Platform: macOS
Application: Arc Browser
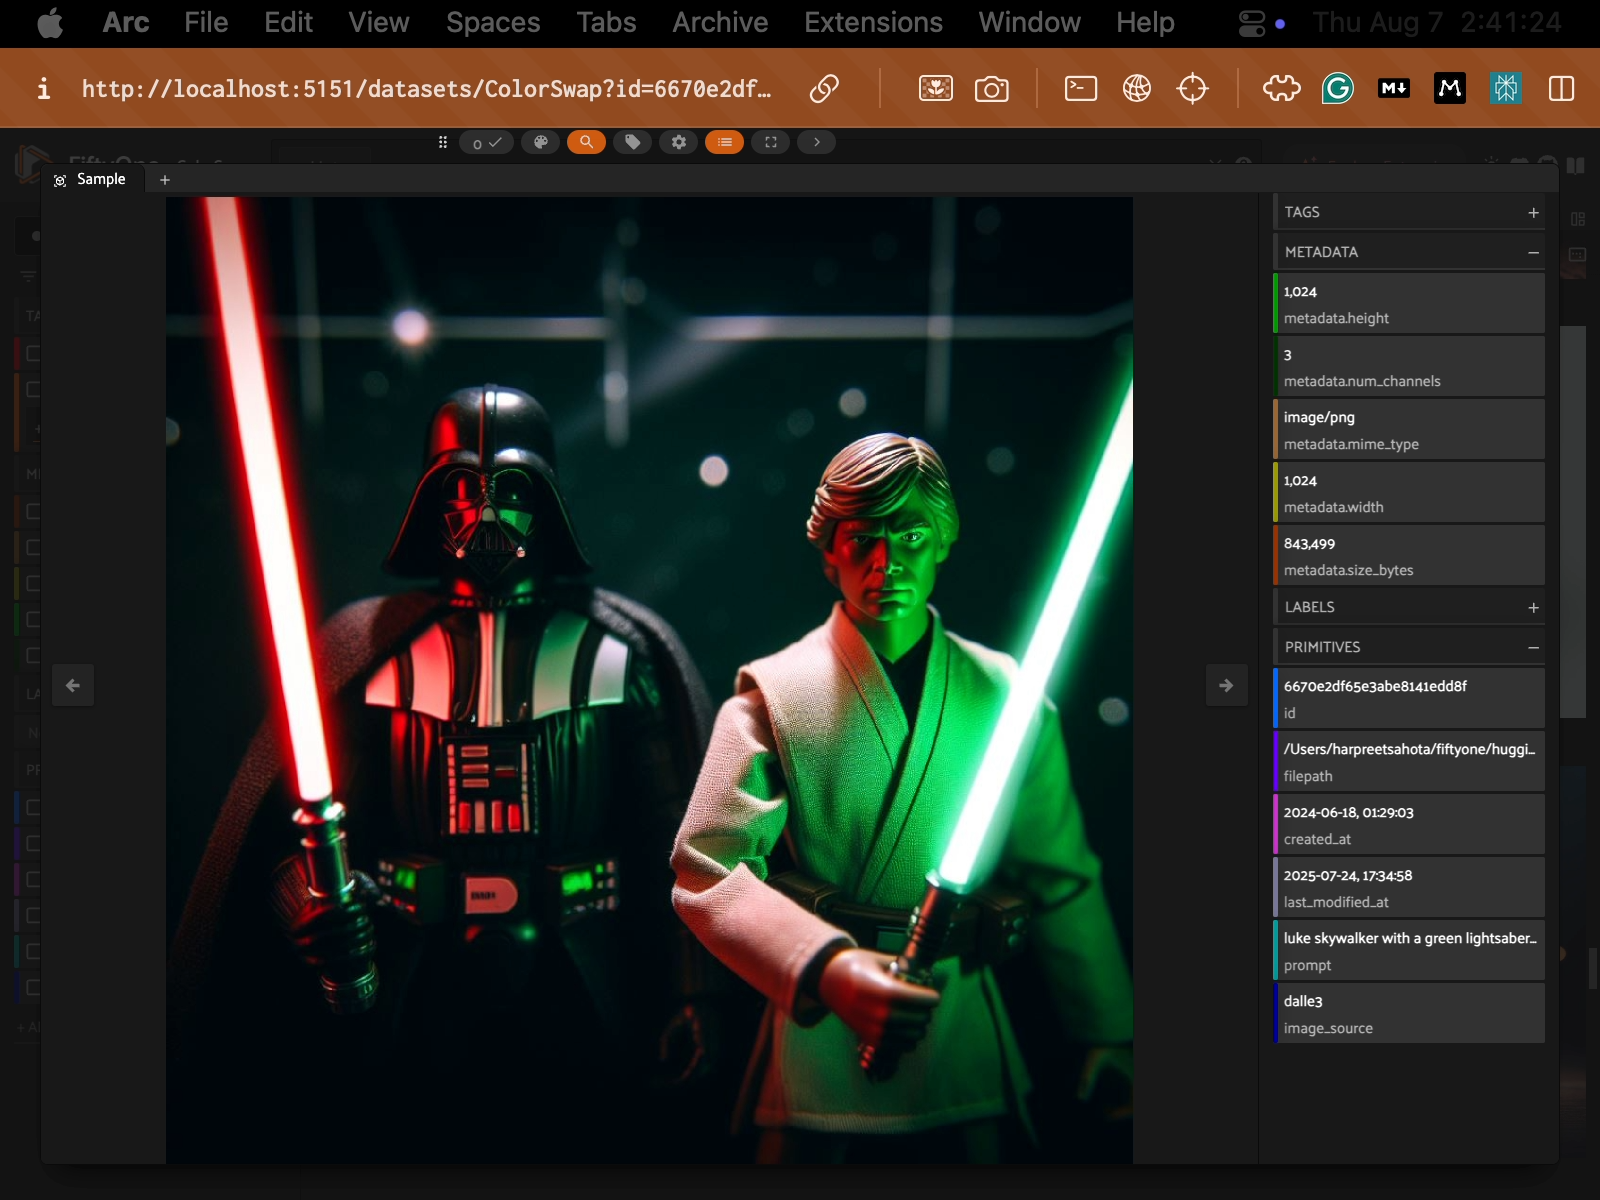
task_description: Open a new panel for this sample
action_type: click
element_info: Icon
steps_since_start: 1